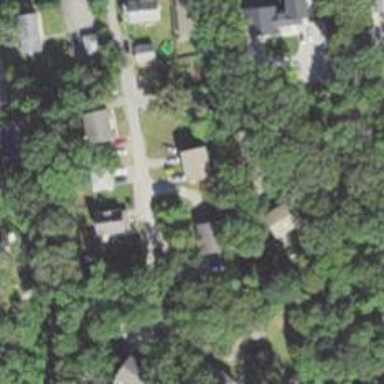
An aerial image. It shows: Residential driveway.